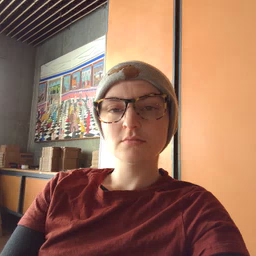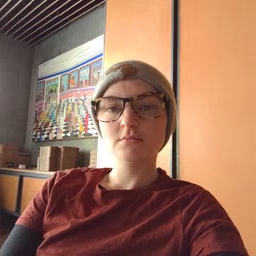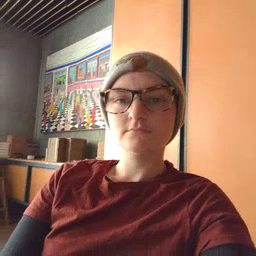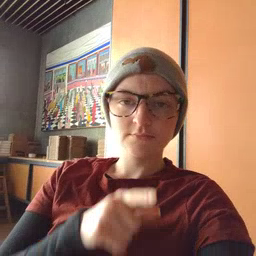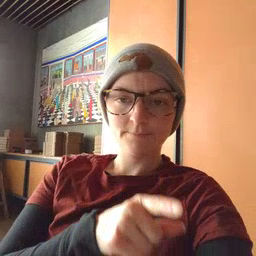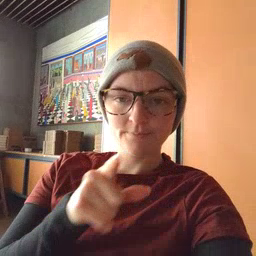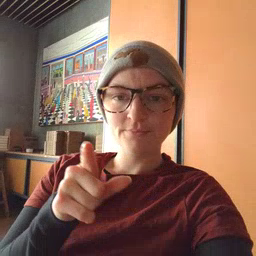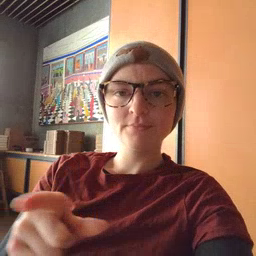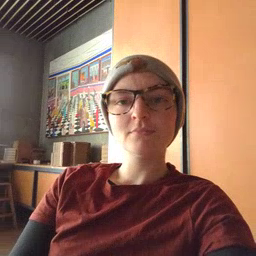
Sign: hesheit